Field crop: maize
Growth stage: 2
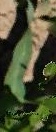
Species: maize